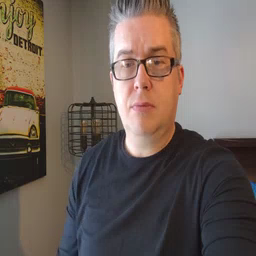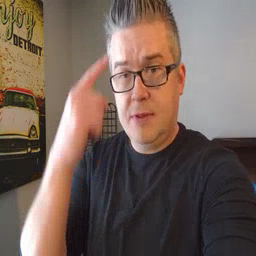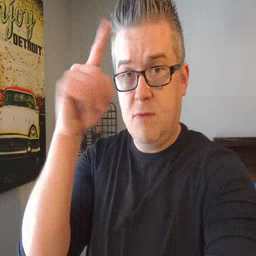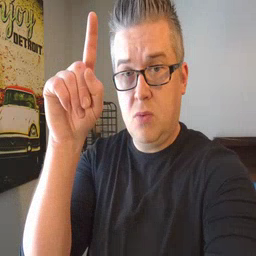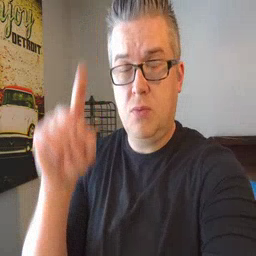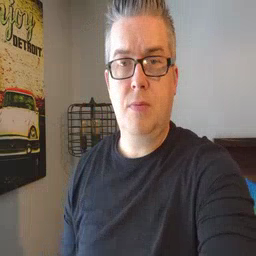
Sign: for